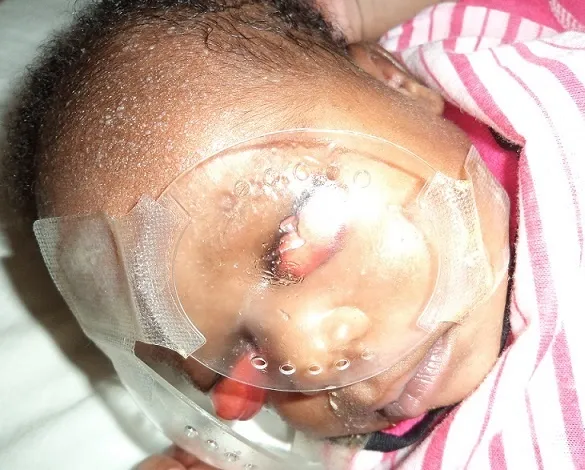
Picture showing the child with perforated transparent catellar shield.
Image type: medical_photograph (skin_photograph)